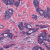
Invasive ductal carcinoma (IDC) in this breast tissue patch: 1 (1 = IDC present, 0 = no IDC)